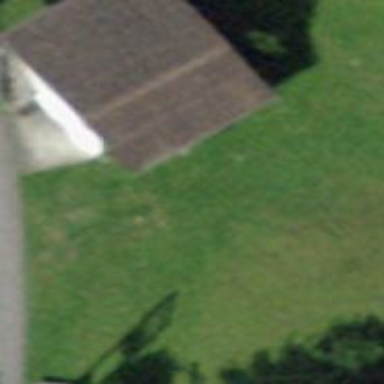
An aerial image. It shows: Barn.